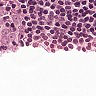
Metastatic tissue present: no